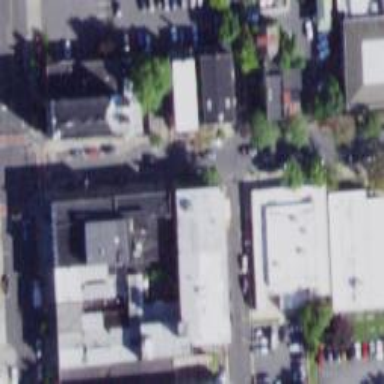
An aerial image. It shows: Alleyway designated as service road.